Field crop: tomato
Growth stage: 1
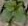
Species: solanum